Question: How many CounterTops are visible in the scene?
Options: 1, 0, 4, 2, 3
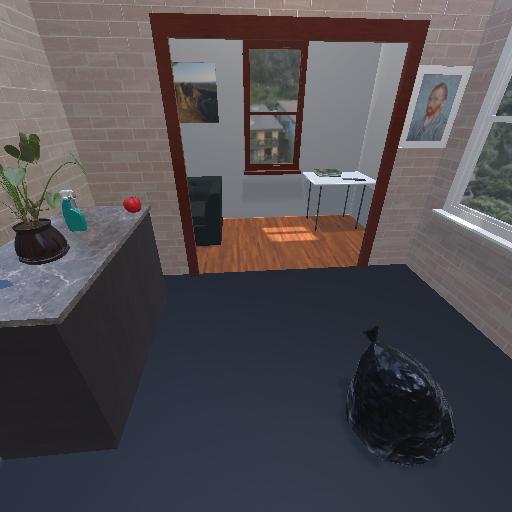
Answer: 1